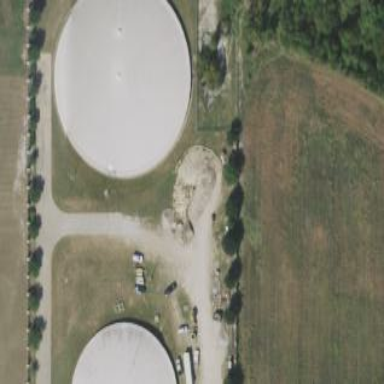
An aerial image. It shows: Building with water storage tank inside.